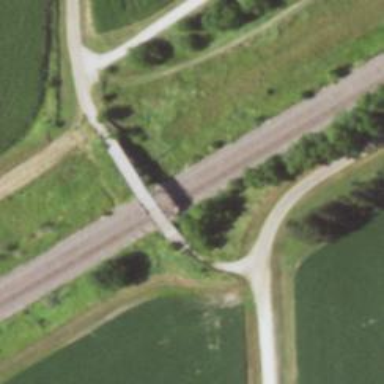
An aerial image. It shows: Abandoned bridge over unclassified road.